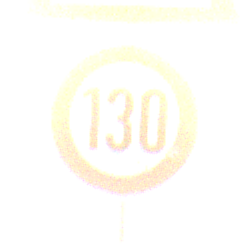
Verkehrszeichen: Geschwindigkeit130
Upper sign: SchneeOderEisglaette
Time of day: Dawn
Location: Outdoor (RoadRail)
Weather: Clear
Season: NotSpecified
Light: Natural